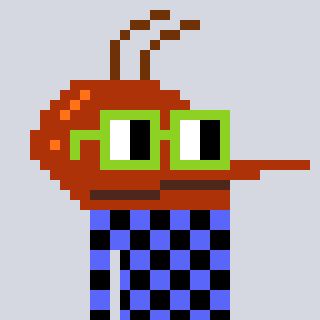
a pixel art character with square light green glasses, a mosquito-shaped head and a purple-colored body on a cool background